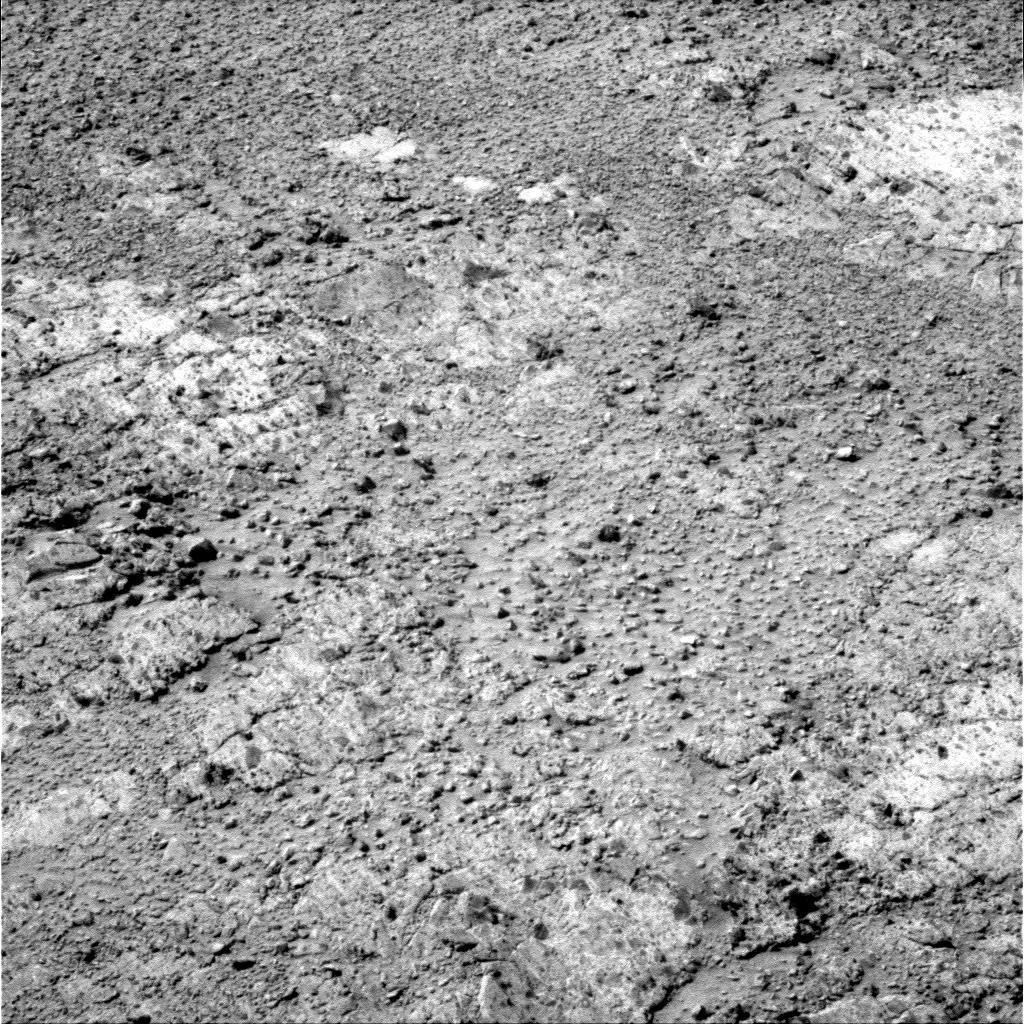
Terrain classes present: Bedrock, Gravel / Sand / Soil